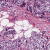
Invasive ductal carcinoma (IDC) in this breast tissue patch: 1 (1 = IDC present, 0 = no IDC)